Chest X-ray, PA view. Patient: 20 years old, sex M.
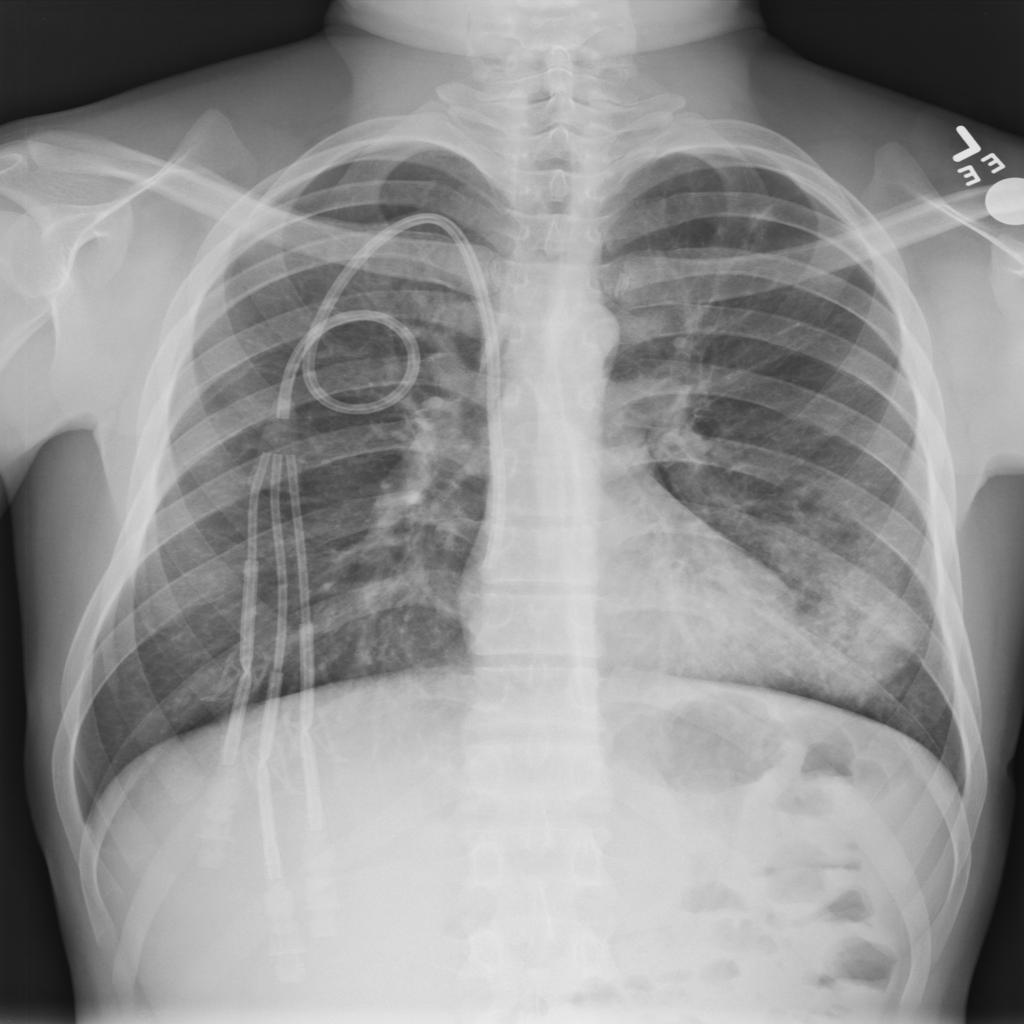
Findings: Infiltration